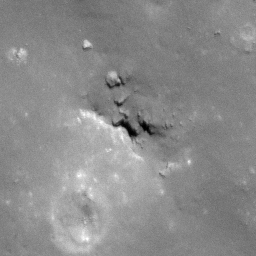
Pit: Copernicus 8
Host crater: Copernicus
Host type: impact_melt
Lunar coordinates: latitude 10.146, longitude 339.937